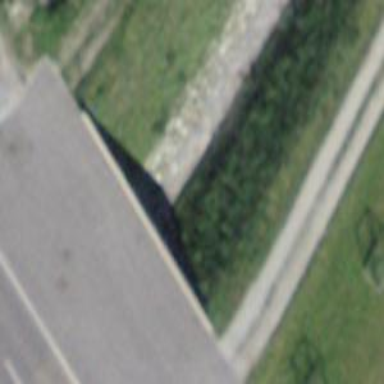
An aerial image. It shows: Retaining wall.